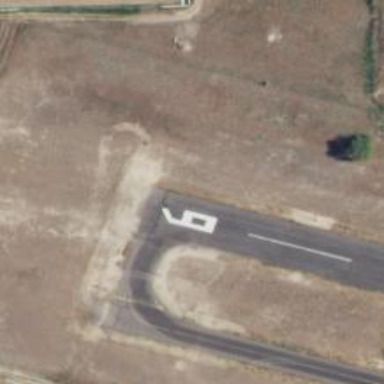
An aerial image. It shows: Runway surface made of asphalt at airport.